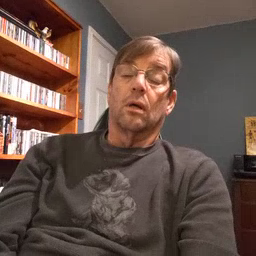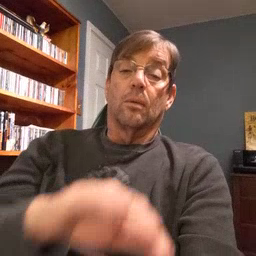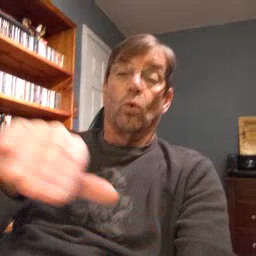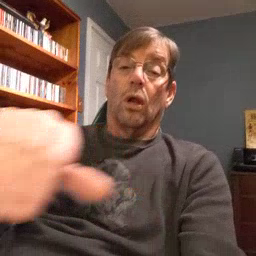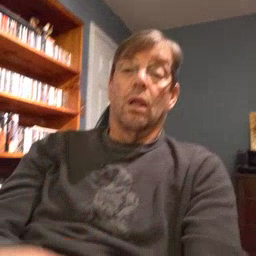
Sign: pool